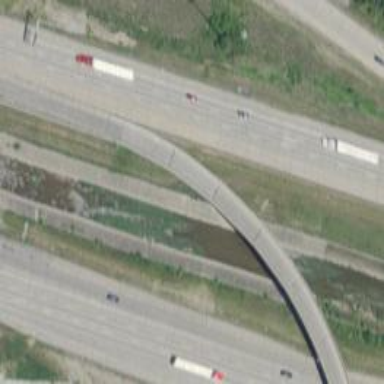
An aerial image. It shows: Concrete grade separation at the bridge bent.